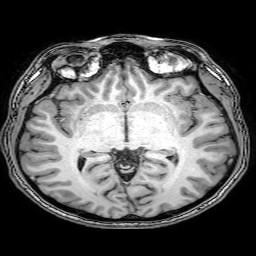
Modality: T1w
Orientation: coronal
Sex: male
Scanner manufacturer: philips
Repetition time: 0.008163 s
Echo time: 0.00374 s